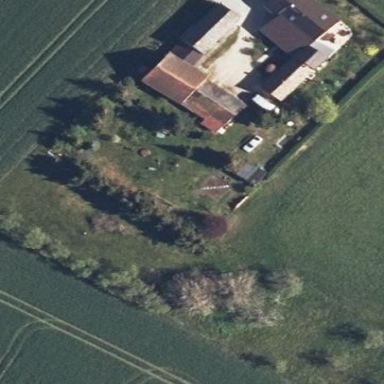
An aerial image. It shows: Farmyard area.